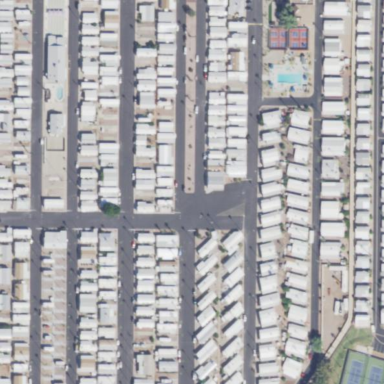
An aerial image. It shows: Residential area with mobile homes.